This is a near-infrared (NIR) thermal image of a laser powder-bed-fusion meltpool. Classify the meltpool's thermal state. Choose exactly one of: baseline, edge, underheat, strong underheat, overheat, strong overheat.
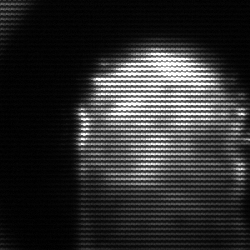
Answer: baseline